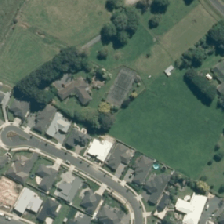
Land cover: high_producing_grassland